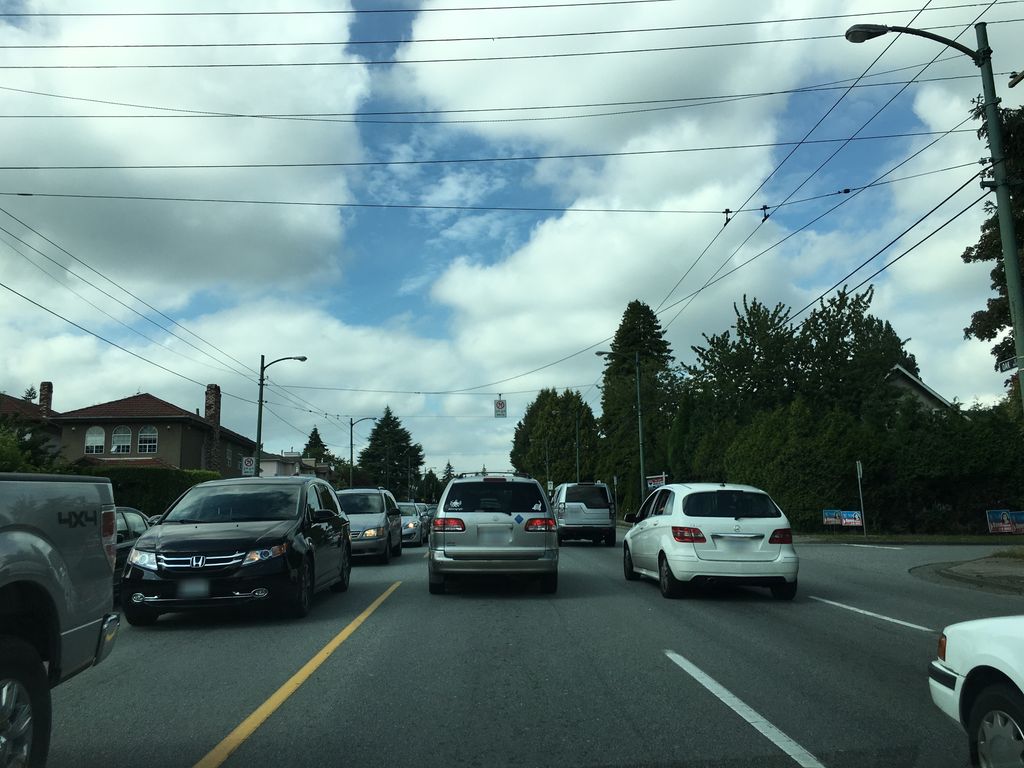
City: vancouver